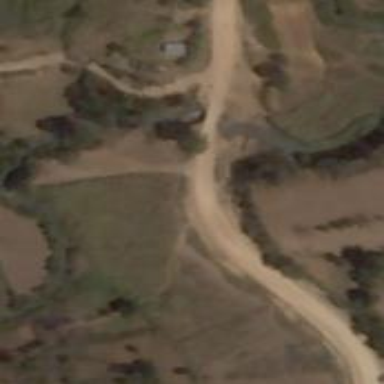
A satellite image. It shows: Unclassified road on bridge.